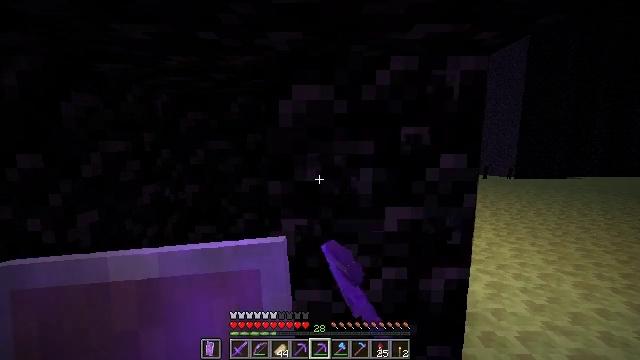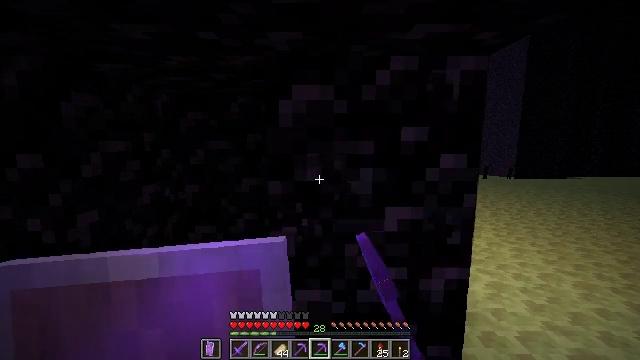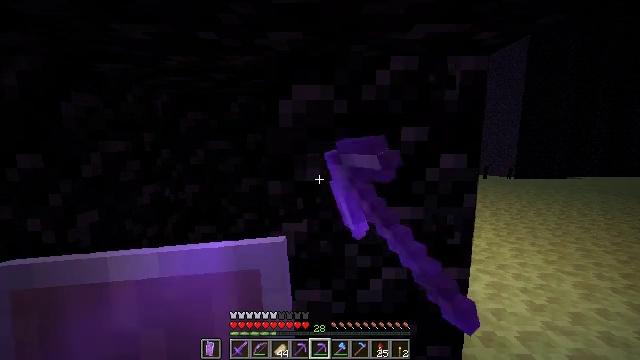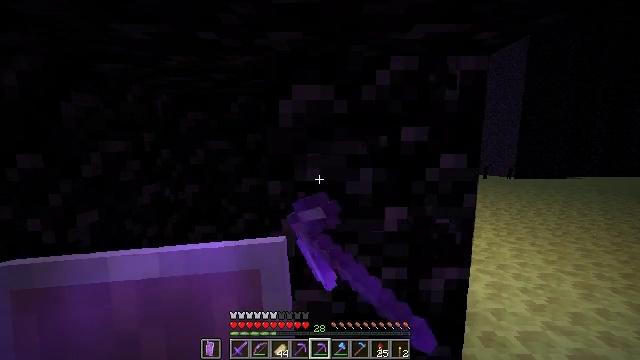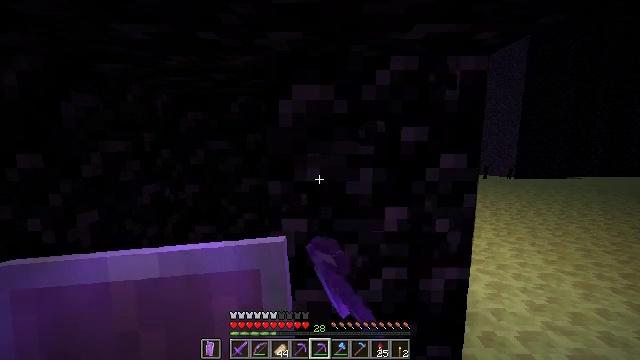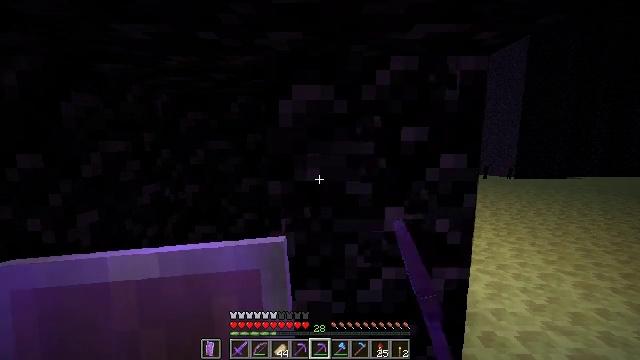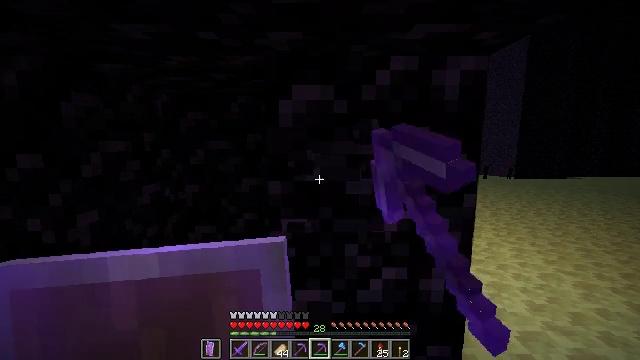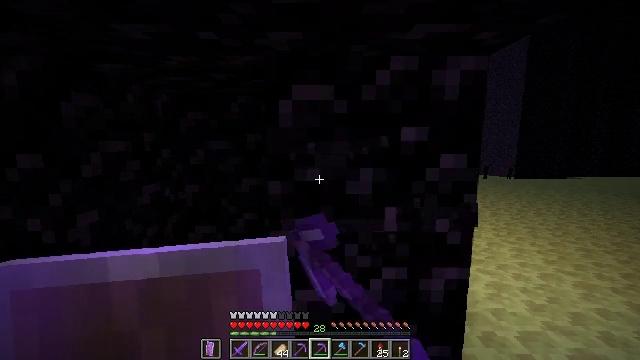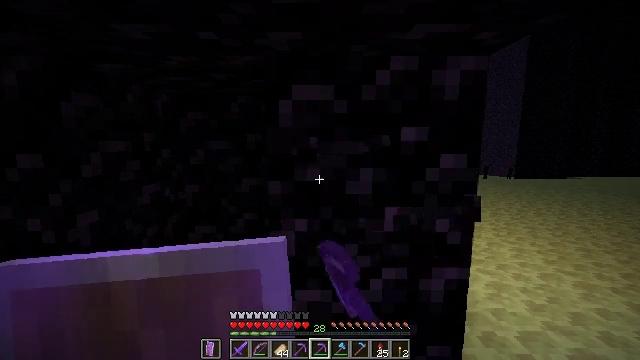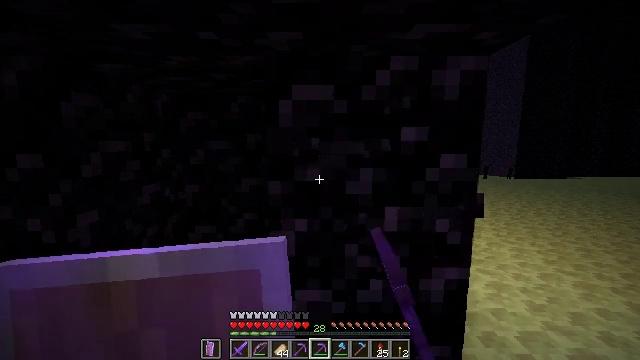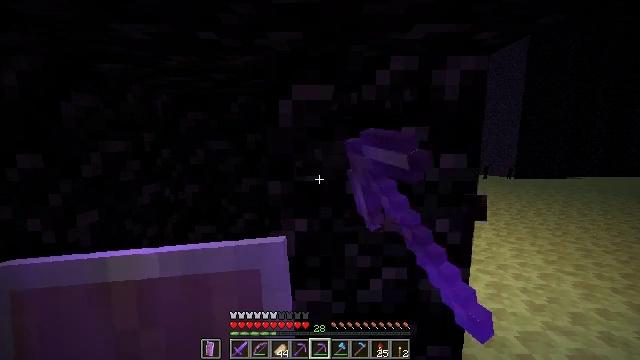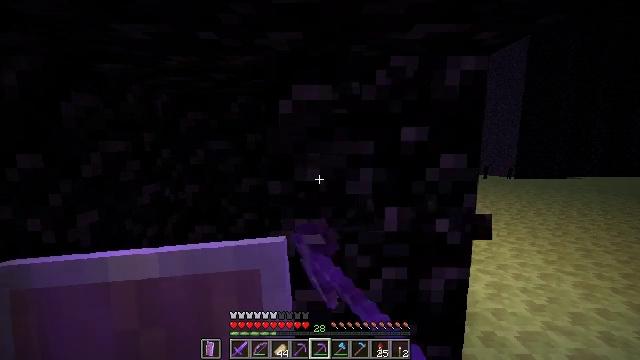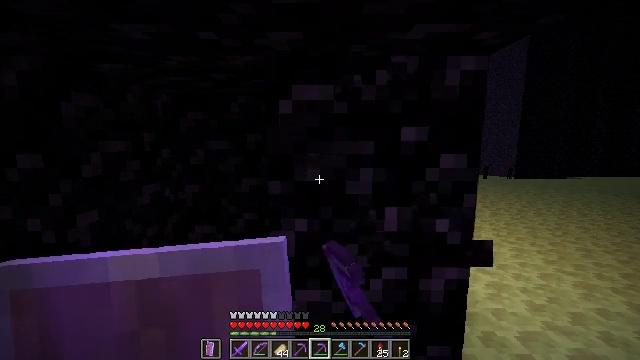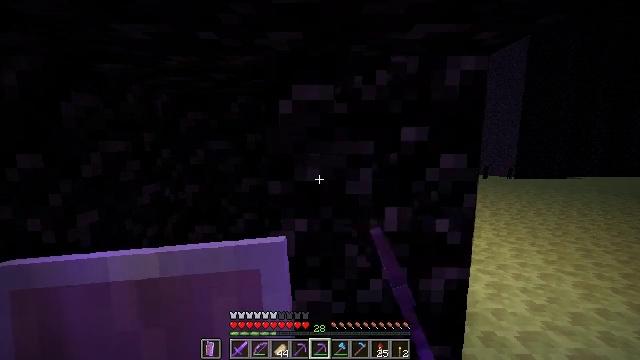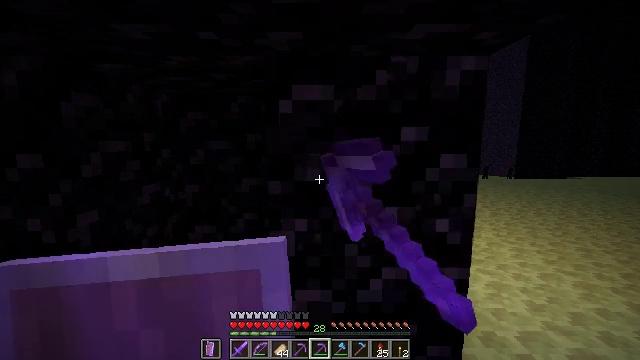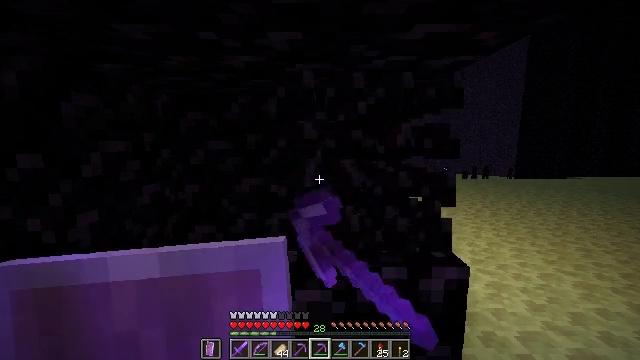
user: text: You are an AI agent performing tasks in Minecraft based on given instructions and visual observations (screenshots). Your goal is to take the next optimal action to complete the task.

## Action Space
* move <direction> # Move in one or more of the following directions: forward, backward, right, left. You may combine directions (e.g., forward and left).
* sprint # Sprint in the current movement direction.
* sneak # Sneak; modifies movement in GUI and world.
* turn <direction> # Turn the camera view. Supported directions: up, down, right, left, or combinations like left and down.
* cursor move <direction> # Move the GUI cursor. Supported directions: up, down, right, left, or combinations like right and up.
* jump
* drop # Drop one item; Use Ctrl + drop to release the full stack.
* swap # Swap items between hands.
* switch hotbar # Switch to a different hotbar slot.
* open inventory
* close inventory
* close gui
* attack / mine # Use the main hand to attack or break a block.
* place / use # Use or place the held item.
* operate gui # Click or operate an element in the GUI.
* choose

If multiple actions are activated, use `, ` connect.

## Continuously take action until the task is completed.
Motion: motion action
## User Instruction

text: Gather obsidian from a lava source.
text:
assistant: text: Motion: attack / mine
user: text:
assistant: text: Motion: attack / mine
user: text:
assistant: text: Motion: attack / mine
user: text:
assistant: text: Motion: attack / mine
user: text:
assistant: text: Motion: attack / mine
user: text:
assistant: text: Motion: attack / mine
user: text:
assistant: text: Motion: attack / mine
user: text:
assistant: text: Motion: attack / mine
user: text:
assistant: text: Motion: attack / mine
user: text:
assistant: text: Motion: attack / mine
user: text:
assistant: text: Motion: attack / mine
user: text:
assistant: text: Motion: attack / mine
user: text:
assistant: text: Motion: attack / mine
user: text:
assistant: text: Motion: attack / mine
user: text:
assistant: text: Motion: attack / mine
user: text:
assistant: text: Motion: attack / mine
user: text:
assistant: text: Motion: attack / mine
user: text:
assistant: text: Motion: attack / mine
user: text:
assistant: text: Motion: attack / mine
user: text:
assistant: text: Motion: attack / mine
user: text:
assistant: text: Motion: attack / mine
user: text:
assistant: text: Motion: attack / mine
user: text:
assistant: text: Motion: attack / mine
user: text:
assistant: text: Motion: attack / mine
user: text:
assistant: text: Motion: turn down, attack / mine
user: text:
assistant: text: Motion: turn down, attack / mine
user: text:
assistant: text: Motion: attack / mine
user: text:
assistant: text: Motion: attack / mine
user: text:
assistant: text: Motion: attack / mine
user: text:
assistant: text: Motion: attack / mine